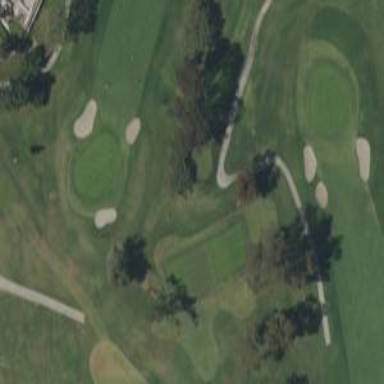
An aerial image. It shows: Path for golf carts.